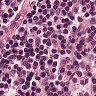
Metastatic tissue present: no